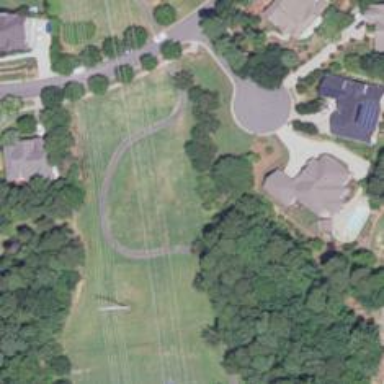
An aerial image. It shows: Disc golf course designed for leisure and sport.